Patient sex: M
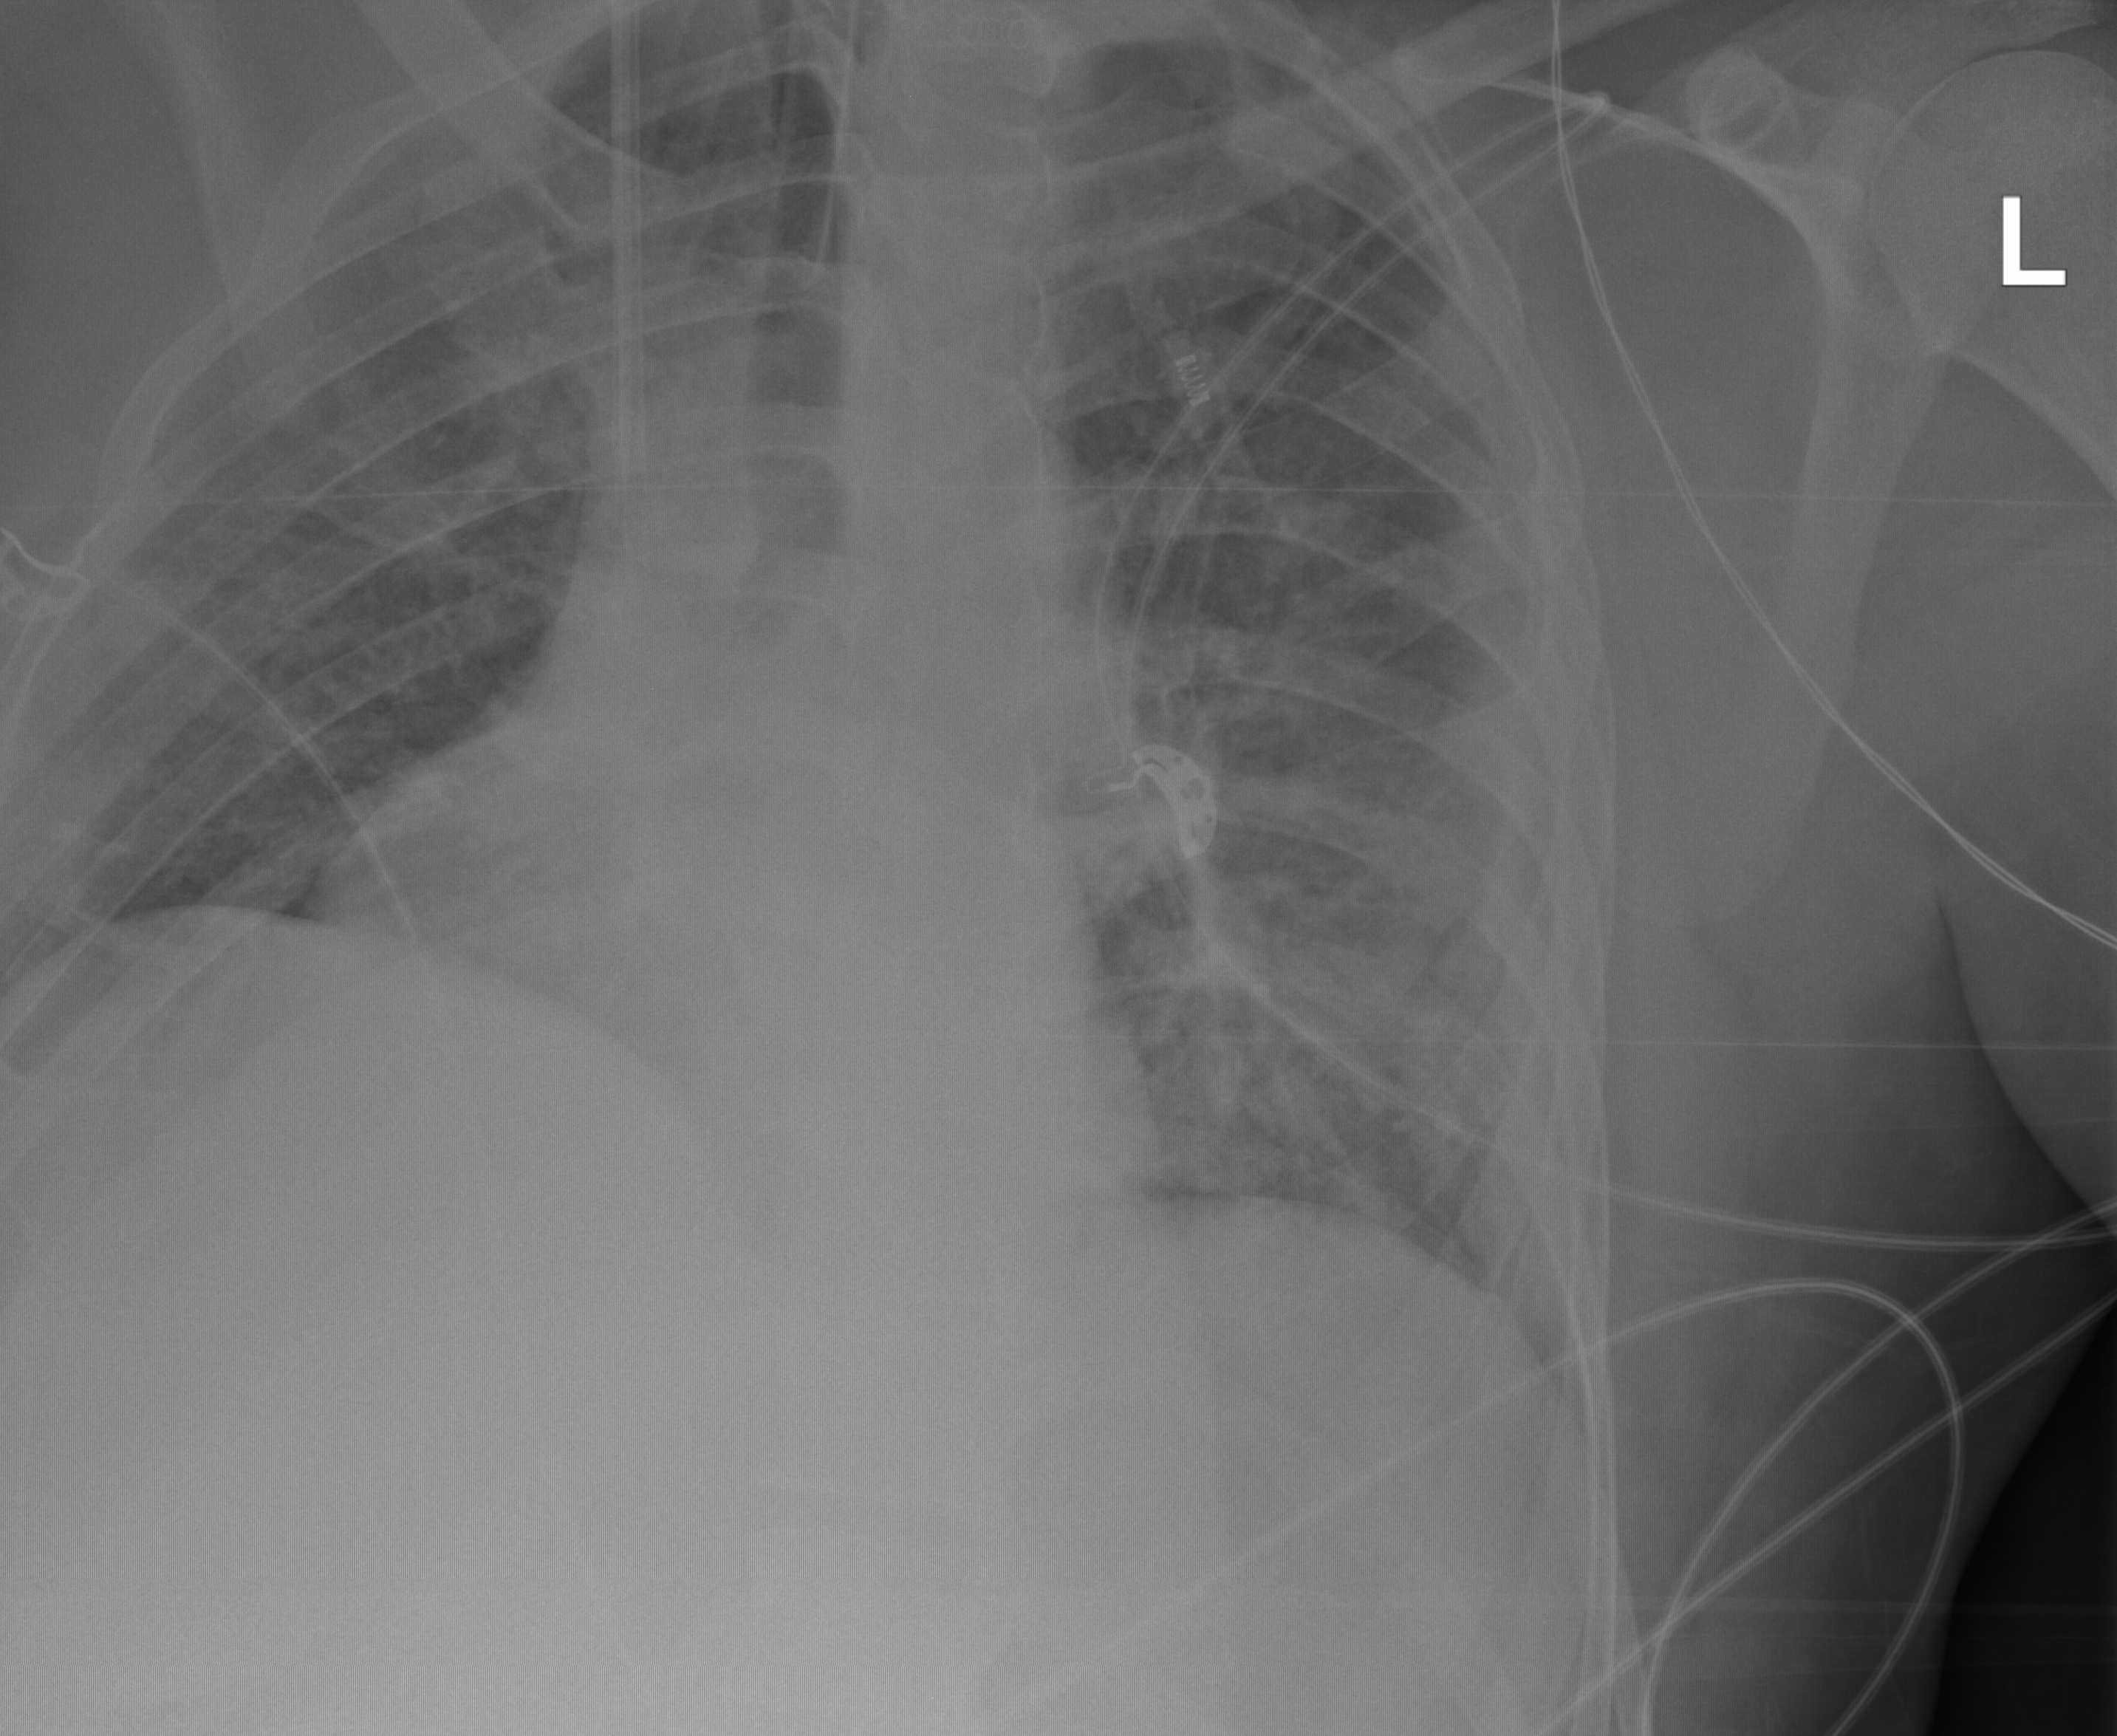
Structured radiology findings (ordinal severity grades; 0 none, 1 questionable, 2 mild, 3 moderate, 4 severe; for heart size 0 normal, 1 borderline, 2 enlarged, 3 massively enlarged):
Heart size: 0
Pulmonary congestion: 0
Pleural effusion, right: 0
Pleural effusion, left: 0
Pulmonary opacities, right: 3
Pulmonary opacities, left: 3
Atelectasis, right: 2
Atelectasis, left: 2